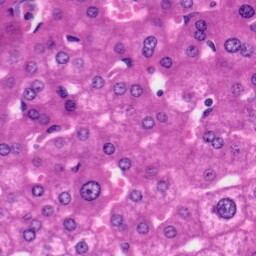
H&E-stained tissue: Liver